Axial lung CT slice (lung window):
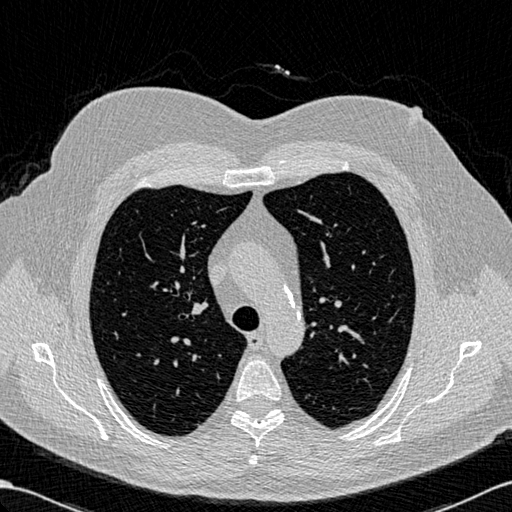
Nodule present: no